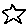
Label: star